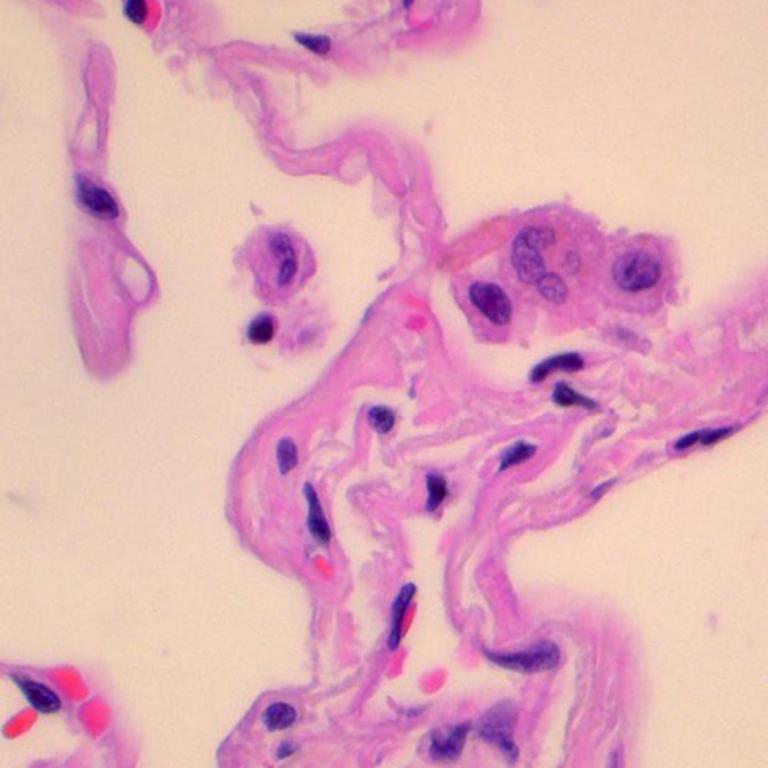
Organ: lung
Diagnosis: benign